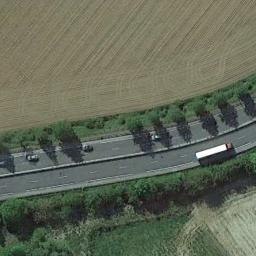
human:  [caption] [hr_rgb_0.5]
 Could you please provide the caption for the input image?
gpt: There are large areas of brown and green mixed farmland around the freeway, And there are several cars on the freeway .

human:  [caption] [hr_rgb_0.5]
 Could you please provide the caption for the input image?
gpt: A freeway with a small bend goes through the farmland and some cars are driving on the freeway .

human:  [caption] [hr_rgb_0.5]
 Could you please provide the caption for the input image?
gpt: There are three cars on each highway .

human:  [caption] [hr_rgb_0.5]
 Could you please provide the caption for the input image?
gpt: The freeway is between the grass and the bare land .

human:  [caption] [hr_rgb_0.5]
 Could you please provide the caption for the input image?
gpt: There are many trees and a yellow farmland beside the freeway .